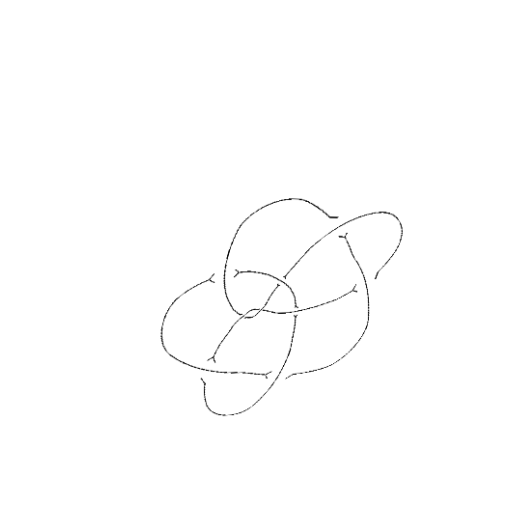
Crossing number: 9